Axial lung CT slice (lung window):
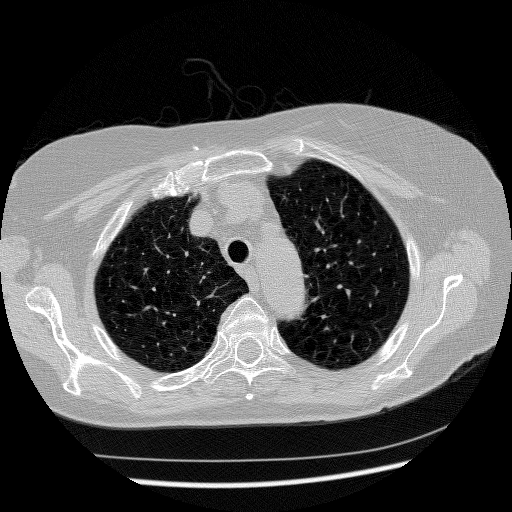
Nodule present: no